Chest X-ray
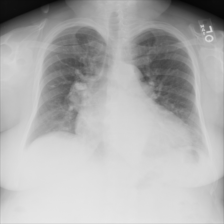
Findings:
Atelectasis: negative
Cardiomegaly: positive
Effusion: positive
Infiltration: positive
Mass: negative
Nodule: negative
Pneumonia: negative
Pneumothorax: negative
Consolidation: negative
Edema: negative
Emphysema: negative
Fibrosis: negative
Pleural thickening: negative
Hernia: negative